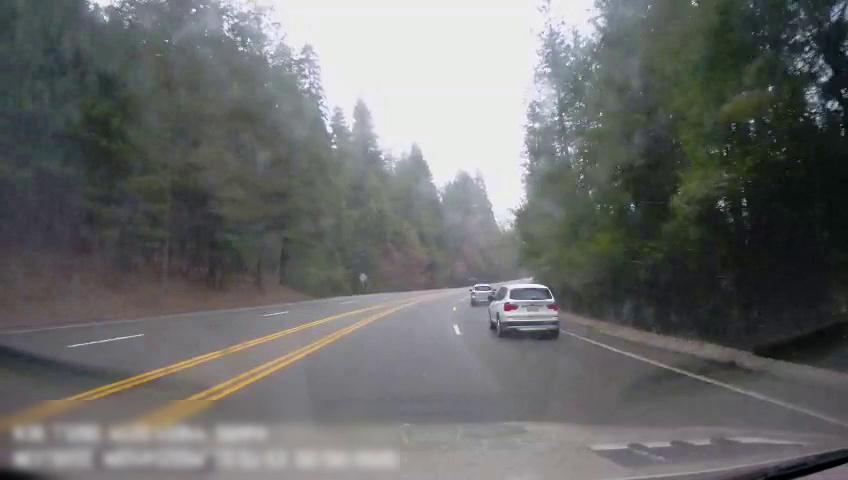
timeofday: Day
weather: Cloudy
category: Drivable Space
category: Vehicles | SUV
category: Vehicles | SUV
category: Lanes | Opposite Lane
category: Lanes | Current Lane
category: Lanes | Current Lane
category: Lanes | Opposite Lane
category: Lanes | Alternate Lane
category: Lanes | Alternate Lane
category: Lanes | Alternate Lane
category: Lanes | Opposite Lane